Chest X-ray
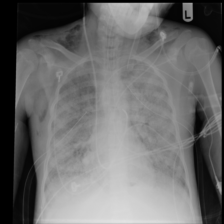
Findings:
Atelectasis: negative
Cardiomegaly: negative
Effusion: negative
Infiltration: negative
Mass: negative
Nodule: negative
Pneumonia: negative
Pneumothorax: negative
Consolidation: negative
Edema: negative
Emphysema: positive
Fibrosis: negative
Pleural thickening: negative
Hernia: negative